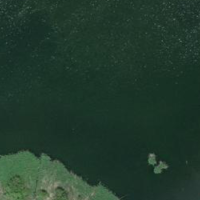
EUNIS habitat code: 14
Species observed at this site:
Corvus corone
Alcedo atthis
Sylvia borin
Aegithalos caudatus
Sylvia atricapilla
Spinus spinus
Poecile palustris
Cygnus olor
Ardea alba
Erithacus rubecula
Cuculus canorus
Phoenicurus phoenicurus
Corvus corax
Cyanistes caeruleus
Riparia riparia
Sturnus vulgaris
Troglodytes troglodytes
Chloris chloris
Turdus merula
Mareca strepera
Hirundo rustica
Milvus migrans
Oriolus oriolus
Phylloscopus trochilus
Motacilla alba
Delichon urbicum
Tachybaptus ruficollis
Certhia brachydactyla
Podiceps cristatus
Actitis hypoleucos
Turdus philomelos
Fulica atra
Anas crecca
Dendrocopos major
Buteo buteo
Gallinago gallinago
Muscicapa striata
Phylloscopus collybita
Luscinia megarhynchos
Gallinula chloropus
Lymnocryptes minimus
Pica pica
Sitta europaea
Garrulus glandarius
Picus viridis
Acrocephalus scirpaceus
Ficedula hypoleuca
Motacilla cinerea
Anas platyrhynchos
Aythya ferina
Ixobrychus minutus
Aythya fuligula
Fringilla coelebs
Ptyonoprogne rupestris
Carduelis carduelis
Columba palumbus
Phalacrocorax carbo
Parus major